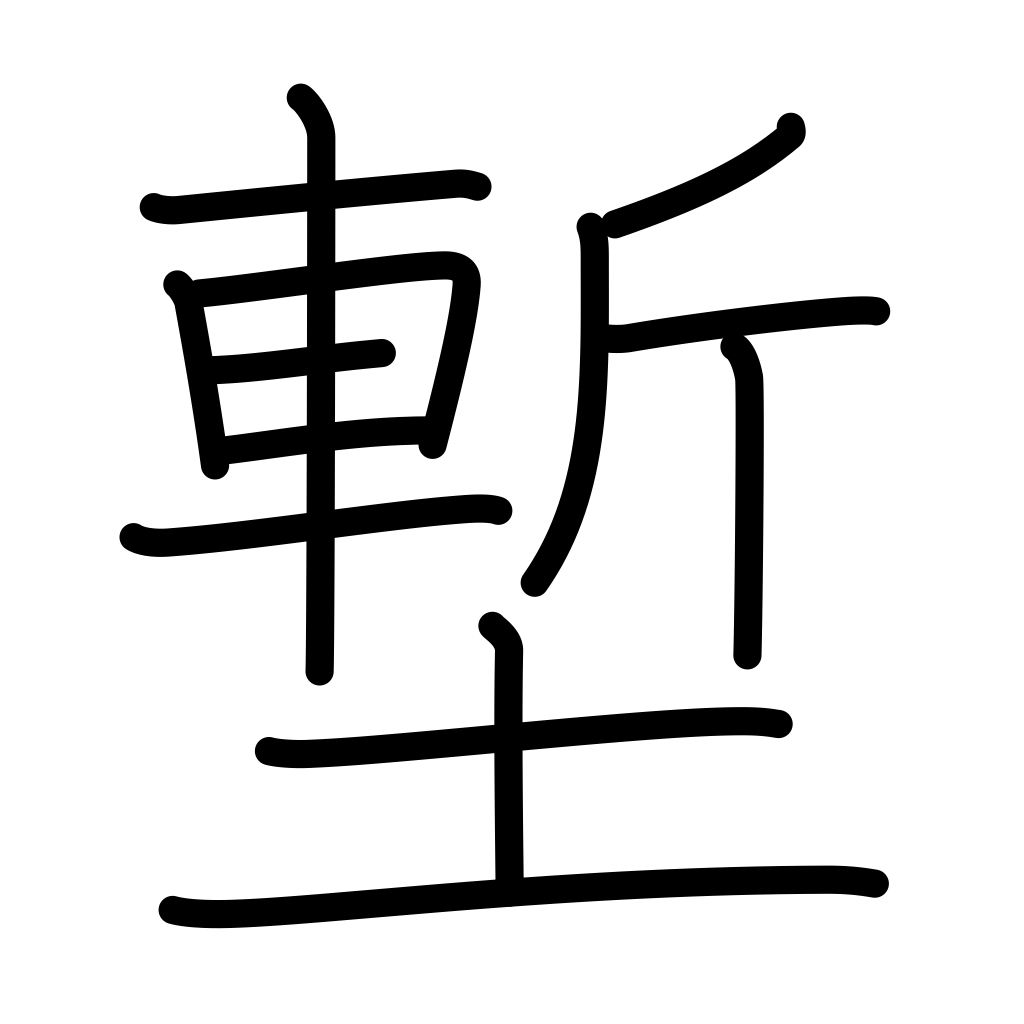
Meaning: moat, ditch